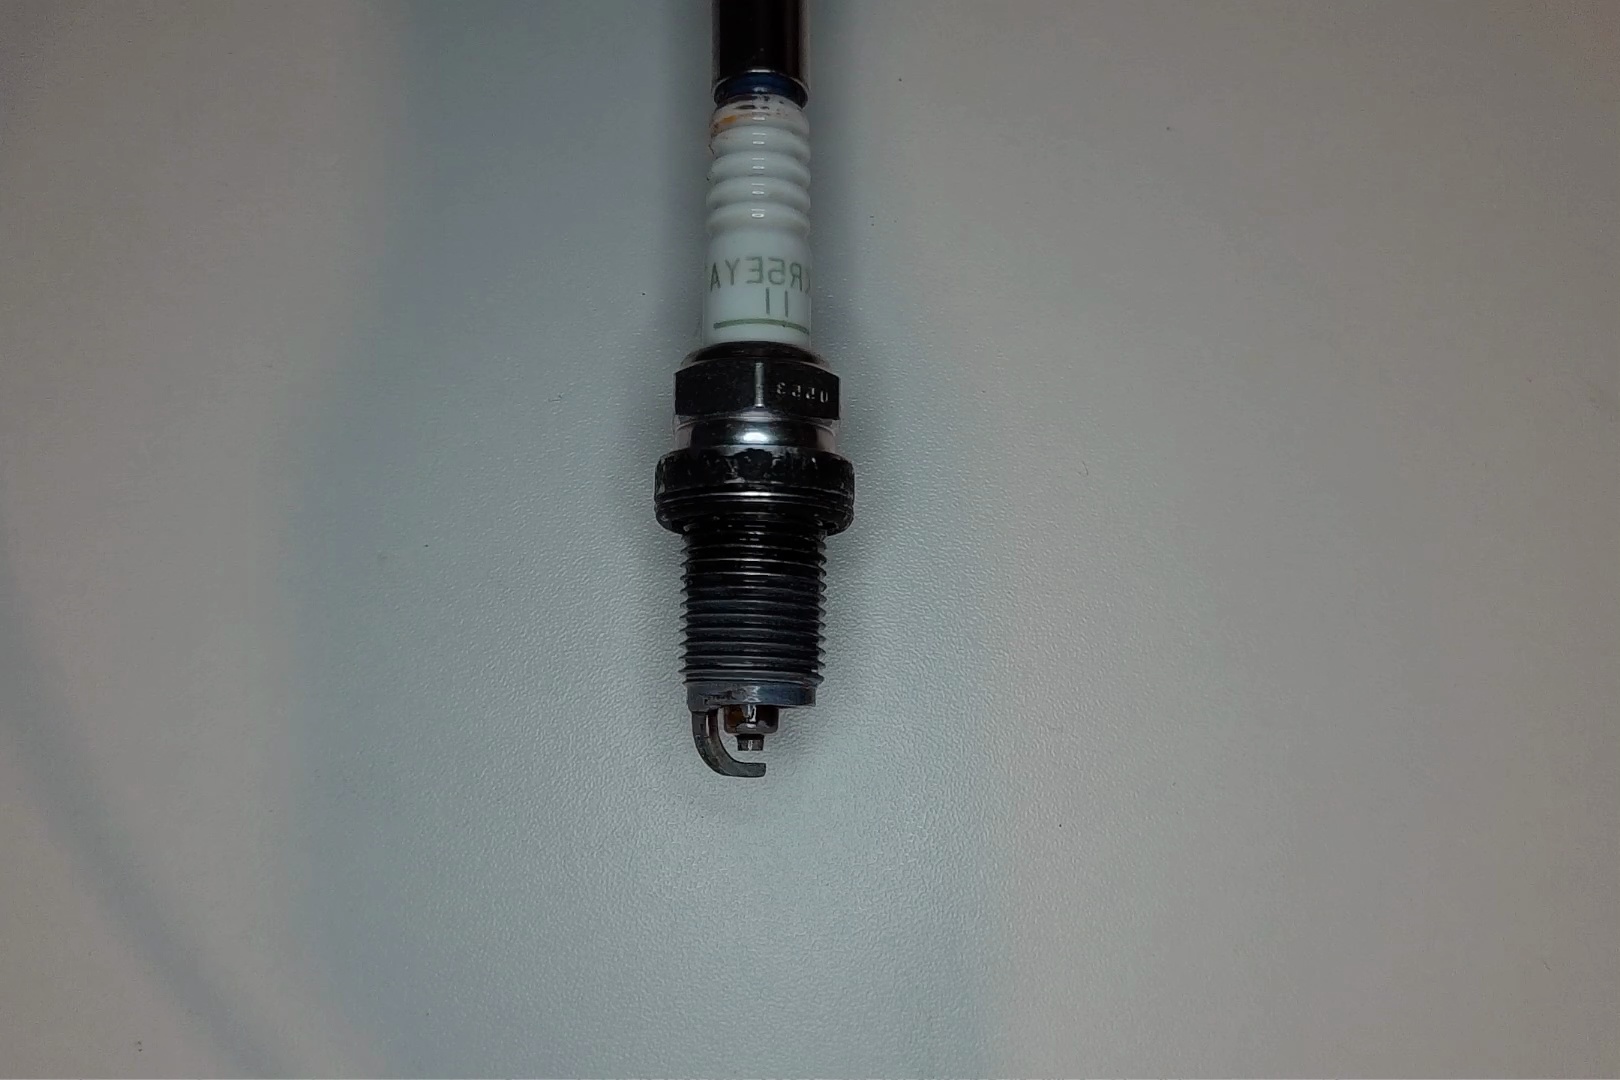
Label: anomaly